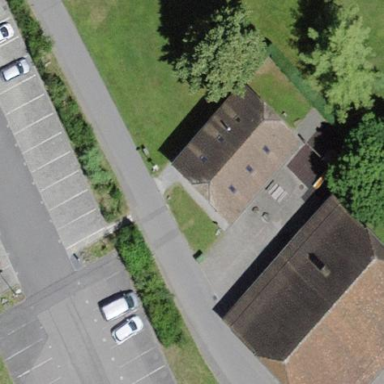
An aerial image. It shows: Building.